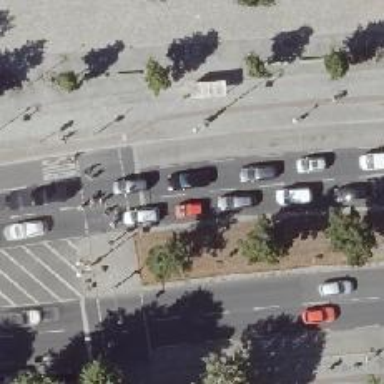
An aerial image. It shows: Secondary road with asphalt surface and cycle track on the right.